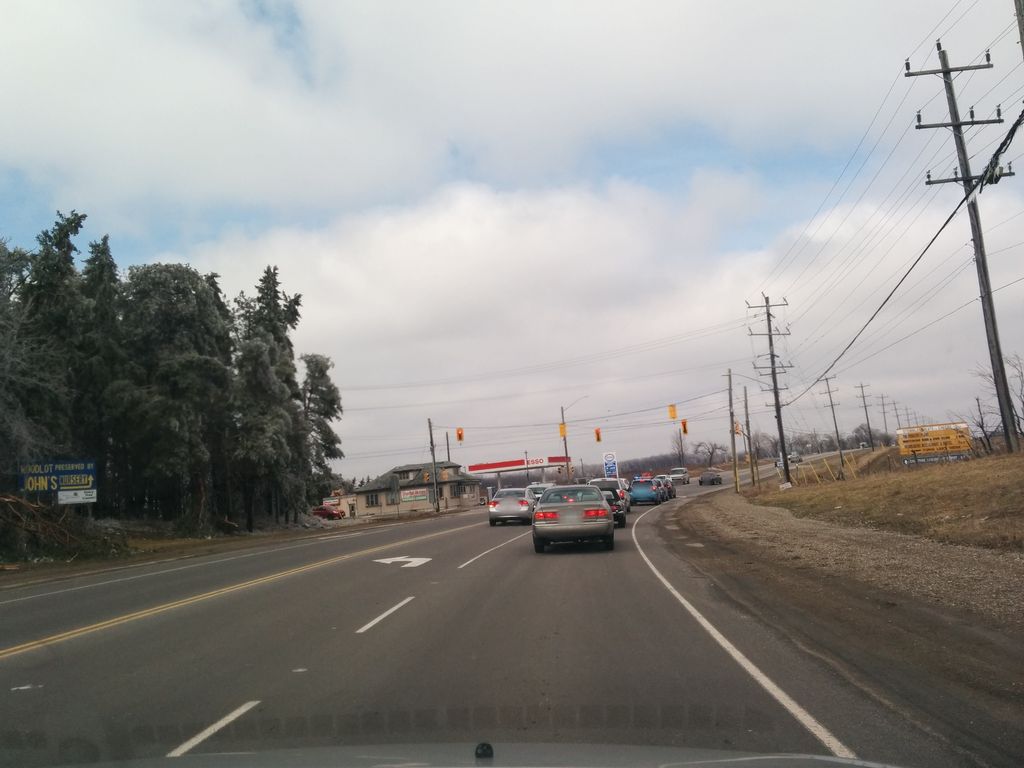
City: kitchener-waterloo